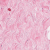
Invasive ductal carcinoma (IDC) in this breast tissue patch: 0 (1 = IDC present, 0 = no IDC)